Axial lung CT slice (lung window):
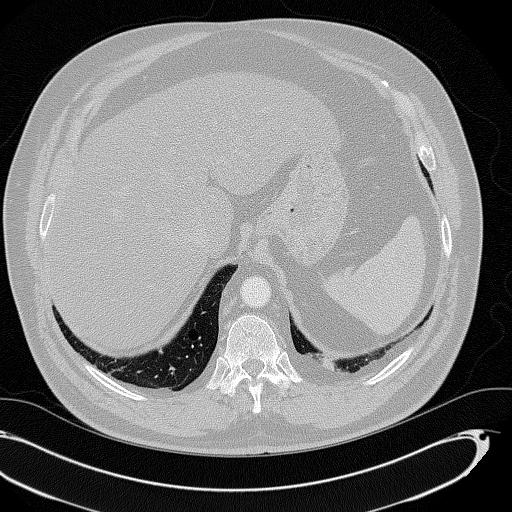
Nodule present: yes
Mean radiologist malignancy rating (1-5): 1